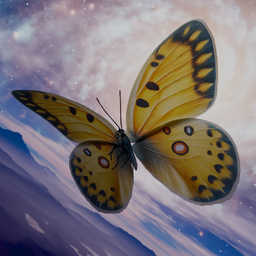
Label: animals